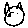
Label: cat